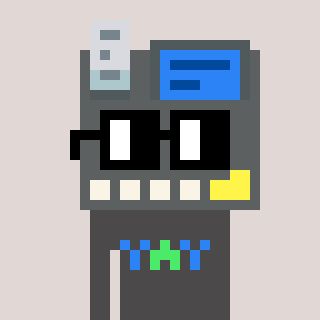
a pixel art character with square black glasses, a cash register-shaped head and a grayscale-colored body on a warm background